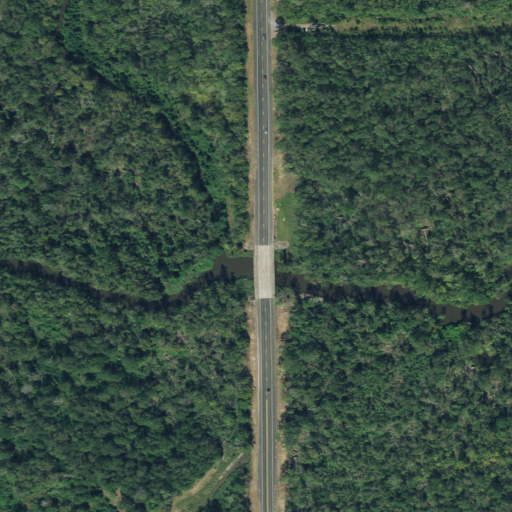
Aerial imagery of valley in Texas named Gum Gully containing woody wetlands, low intensity development, medium intensity development, mixed forest, herbaceous wetlands, and pasture